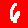
Digit: 6